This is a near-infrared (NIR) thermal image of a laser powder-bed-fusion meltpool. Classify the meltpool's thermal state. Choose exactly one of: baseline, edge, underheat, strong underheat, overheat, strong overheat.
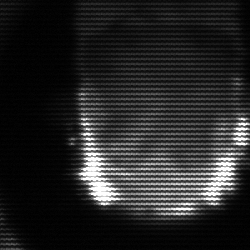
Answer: baseline